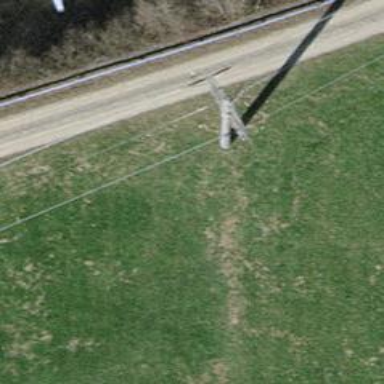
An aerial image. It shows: Power tower.